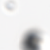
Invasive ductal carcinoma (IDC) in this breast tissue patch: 0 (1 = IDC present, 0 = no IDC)